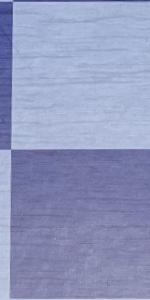
Label: Empty